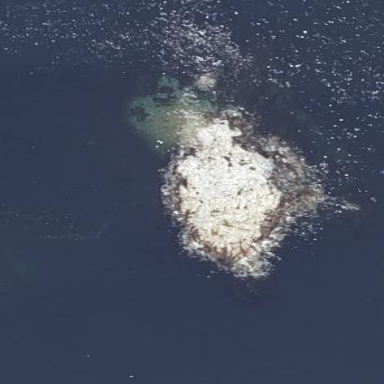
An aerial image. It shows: Islet along the coastline.